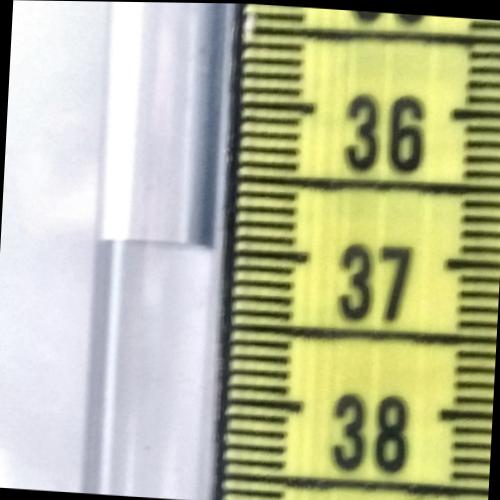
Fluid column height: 37.0 cm